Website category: auto
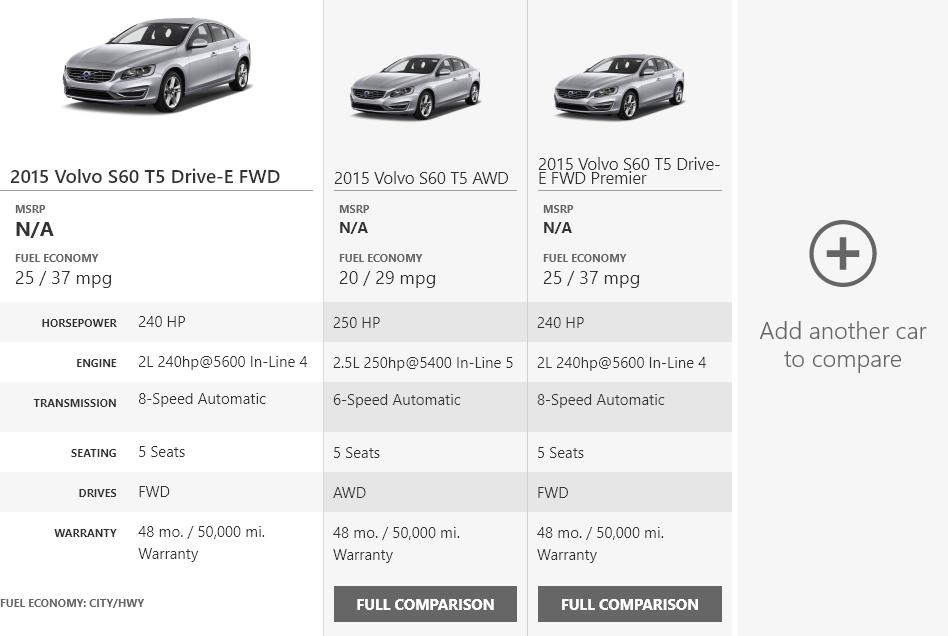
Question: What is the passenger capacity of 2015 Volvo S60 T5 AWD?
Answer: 5 Seats

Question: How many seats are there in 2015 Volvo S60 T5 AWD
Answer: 5 Seats

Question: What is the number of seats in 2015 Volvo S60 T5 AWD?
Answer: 5 Seats

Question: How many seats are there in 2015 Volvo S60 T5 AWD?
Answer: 5 Seats

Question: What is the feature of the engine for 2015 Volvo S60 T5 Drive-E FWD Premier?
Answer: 2L 240hp@5600 In-Line 4

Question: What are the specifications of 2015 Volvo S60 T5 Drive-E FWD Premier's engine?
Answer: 2L 240hp@5600 In-Line 4

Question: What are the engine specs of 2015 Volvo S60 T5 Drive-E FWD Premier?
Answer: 2L 240hp@5600 In-Line 4

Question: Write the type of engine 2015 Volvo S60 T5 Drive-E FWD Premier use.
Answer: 2L 240hp@5600 In-Line 4

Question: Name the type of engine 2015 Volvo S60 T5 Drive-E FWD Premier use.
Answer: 2L 240hp@5600 In-Line 4

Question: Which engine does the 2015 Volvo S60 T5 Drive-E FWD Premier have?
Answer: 2L 240hp@5600 In-Line 4

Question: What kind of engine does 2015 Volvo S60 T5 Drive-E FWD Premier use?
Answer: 2L 240hp@5600 In-Line 4

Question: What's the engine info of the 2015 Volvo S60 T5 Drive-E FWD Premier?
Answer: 2L 240hp@5600 In-Line 4

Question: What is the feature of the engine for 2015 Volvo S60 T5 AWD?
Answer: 2.5L 250hp@5400 In-Line 5

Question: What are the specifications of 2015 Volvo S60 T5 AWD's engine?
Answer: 2.5L 250hp@5400 In-Line 5

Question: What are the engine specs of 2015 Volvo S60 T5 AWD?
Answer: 2.5L 250hp@5400 In-Line 5

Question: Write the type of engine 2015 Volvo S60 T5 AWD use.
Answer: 2.5L 250hp@5400 In-Line 5

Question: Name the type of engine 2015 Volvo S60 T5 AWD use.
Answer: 2.5L 250hp@5400 In-Line 5

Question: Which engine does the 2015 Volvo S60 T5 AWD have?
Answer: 2.5L 250hp@5400 In-Line 5

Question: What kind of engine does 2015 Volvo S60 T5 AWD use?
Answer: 2.5L 250hp@5400 In-Line 5

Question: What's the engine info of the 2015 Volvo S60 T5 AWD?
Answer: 2.5L 250hp@5400 In-Line 5

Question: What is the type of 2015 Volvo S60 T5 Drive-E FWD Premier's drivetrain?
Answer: FWD

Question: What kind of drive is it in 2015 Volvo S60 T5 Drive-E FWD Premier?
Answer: FWD

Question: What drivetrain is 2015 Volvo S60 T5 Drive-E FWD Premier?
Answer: FWD

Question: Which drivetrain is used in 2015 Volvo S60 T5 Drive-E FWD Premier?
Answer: FWD

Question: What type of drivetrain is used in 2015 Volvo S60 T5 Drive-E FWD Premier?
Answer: FWD

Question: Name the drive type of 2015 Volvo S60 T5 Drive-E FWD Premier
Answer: FWD

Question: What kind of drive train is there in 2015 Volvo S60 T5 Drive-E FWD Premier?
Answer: FWD

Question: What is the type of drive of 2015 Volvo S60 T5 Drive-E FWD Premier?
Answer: FWD

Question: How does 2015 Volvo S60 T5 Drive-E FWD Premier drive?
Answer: FWD

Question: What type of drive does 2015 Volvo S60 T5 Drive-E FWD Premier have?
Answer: FWD

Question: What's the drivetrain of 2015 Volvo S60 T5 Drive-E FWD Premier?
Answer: FWD

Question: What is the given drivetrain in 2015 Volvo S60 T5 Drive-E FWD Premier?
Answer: FWD

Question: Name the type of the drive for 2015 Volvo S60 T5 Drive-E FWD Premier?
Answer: FWD

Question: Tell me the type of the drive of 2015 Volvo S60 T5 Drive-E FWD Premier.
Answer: FWD

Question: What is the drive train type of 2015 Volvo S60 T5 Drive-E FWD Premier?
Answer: FWD

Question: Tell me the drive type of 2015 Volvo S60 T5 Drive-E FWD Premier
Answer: FWD

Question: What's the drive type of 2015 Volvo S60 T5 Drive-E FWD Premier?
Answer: FWD

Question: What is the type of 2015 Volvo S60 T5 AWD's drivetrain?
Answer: AWD

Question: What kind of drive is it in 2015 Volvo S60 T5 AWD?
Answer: AWD

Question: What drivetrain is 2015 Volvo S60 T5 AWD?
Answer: AWD

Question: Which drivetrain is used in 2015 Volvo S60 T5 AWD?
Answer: AWD

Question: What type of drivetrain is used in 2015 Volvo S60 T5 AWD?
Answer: AWD

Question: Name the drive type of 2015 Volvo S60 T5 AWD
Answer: AWD

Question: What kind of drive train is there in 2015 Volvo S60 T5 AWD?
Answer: AWD

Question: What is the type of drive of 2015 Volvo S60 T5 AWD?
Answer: AWD

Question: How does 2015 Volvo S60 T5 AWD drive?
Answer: AWD

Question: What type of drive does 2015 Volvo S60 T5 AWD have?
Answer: AWD

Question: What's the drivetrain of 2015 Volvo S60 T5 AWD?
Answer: AWD

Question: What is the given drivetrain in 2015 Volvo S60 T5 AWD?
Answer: AWD

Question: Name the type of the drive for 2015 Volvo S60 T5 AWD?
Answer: AWD

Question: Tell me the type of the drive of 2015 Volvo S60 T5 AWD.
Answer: AWD

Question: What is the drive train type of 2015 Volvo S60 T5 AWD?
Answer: AWD

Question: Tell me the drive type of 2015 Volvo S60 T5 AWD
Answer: AWD

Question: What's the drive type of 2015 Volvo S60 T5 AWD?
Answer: AWD

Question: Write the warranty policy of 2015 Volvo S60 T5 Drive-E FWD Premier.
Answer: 48 mo. / 50,000 mi. Warranty

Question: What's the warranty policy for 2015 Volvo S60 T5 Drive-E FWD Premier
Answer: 48 mo. / 50,000 mi. Warranty

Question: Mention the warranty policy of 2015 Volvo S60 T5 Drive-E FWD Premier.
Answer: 48 mo. / 50,000 mi. Warranty

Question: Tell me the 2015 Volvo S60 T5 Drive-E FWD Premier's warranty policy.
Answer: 48 mo. / 50,000 mi. Warranty